Field crop: maize
Growth stage: 1
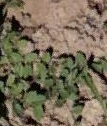
Species: convolvulus